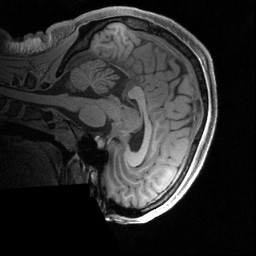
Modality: T1w
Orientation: sagittal
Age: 20
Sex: female
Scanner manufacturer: siemens
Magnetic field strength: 3 T
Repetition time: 2.4 s
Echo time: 0.00231 s